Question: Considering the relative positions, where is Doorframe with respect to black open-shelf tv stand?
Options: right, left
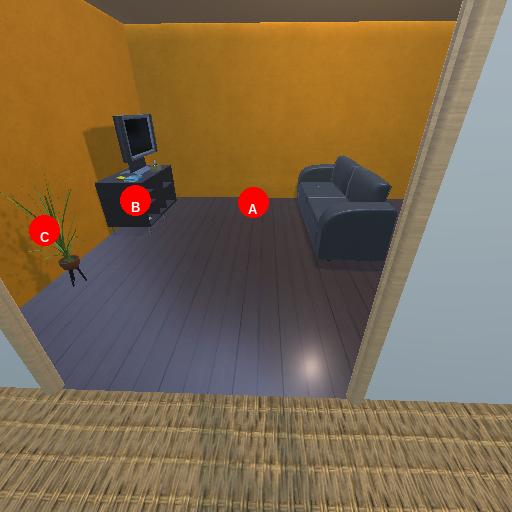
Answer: right